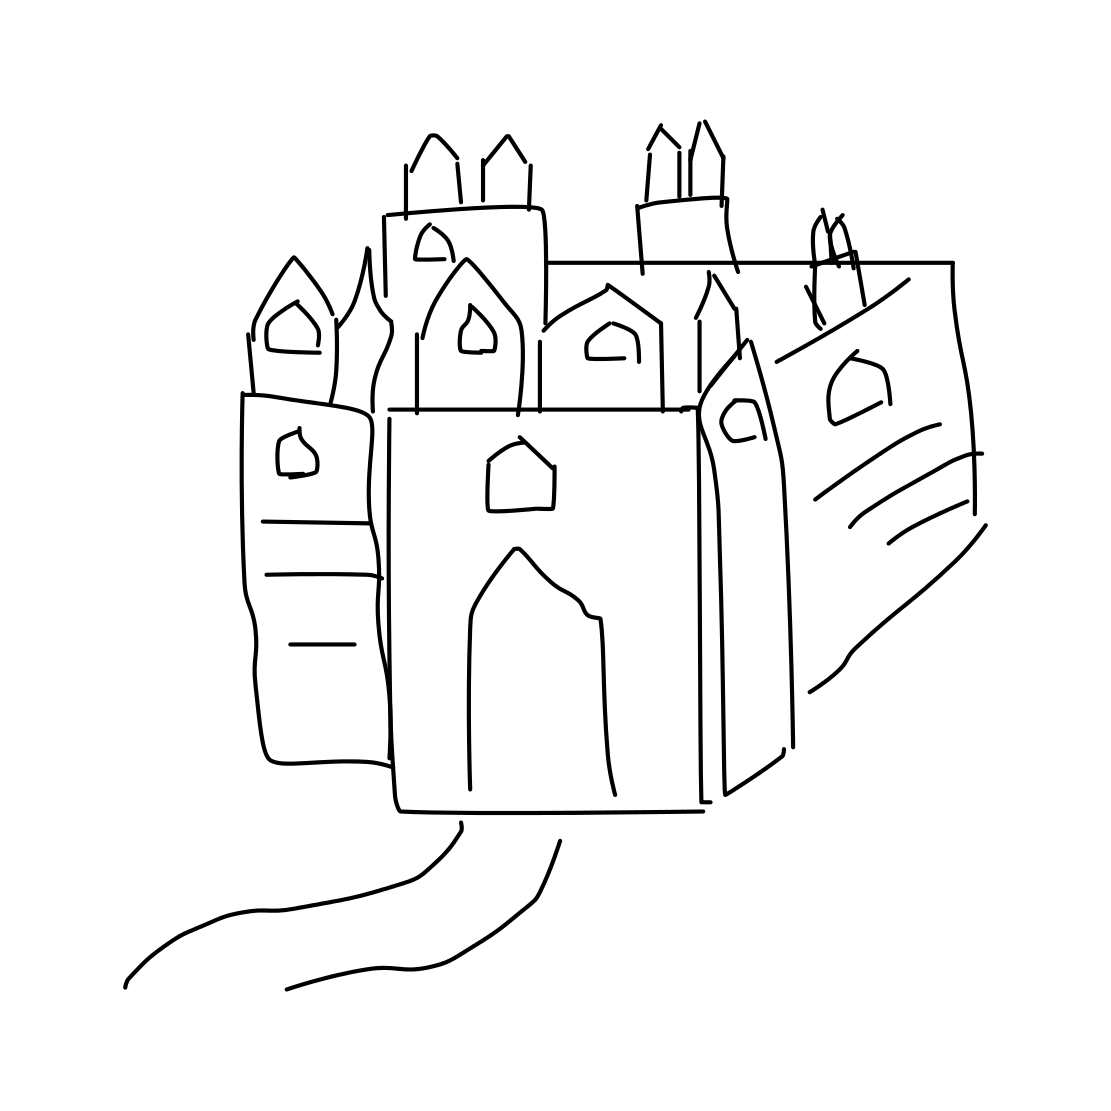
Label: castle